Interaction volume radius: 5 \u00c5
Interaction volume height: 30 \u00c5
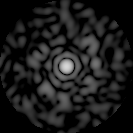
Disorder parameter: 0.8061